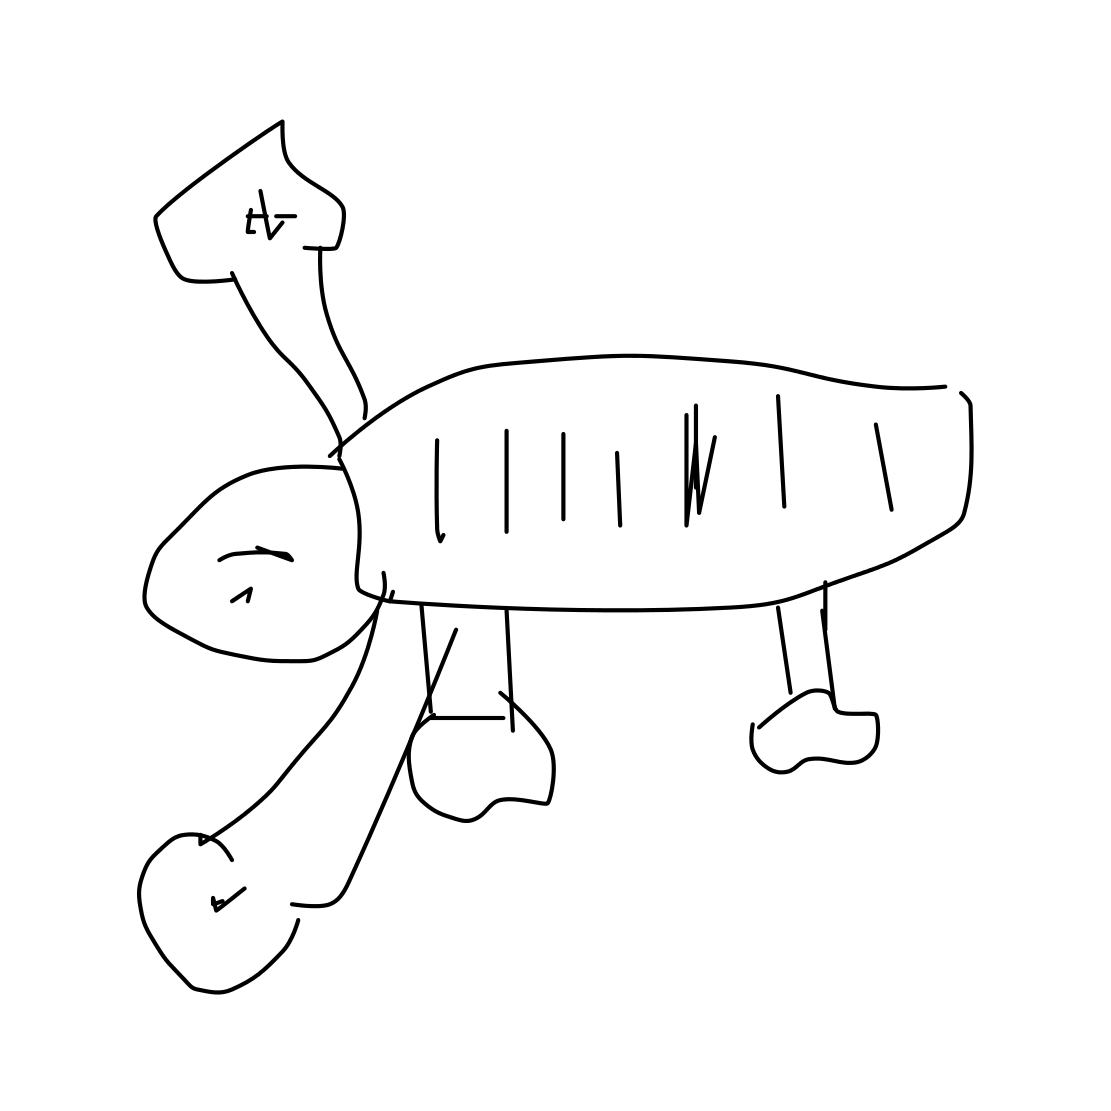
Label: lobster